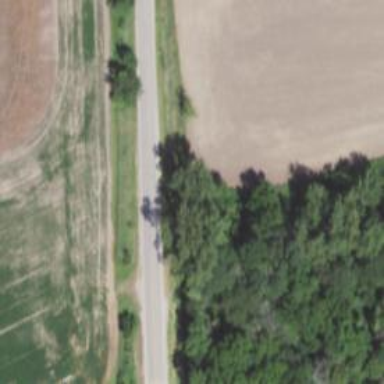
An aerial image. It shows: Tertiary road.